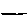
Label: line